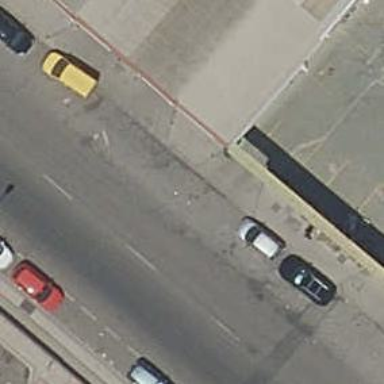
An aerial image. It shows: Sidewalk.